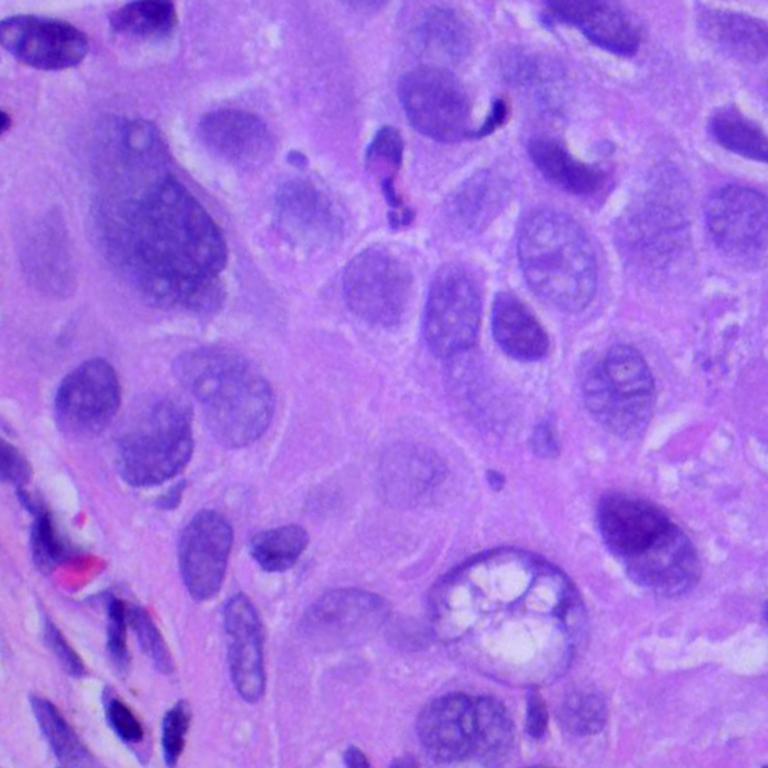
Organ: lung
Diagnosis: squamous carcinomas